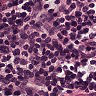
Metastatic tissue present: no